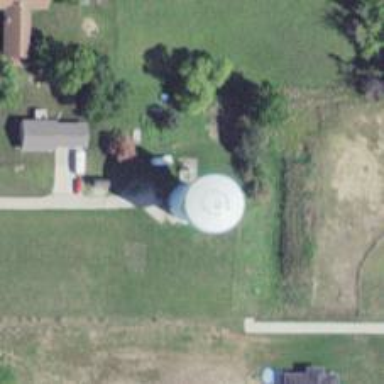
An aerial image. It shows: Water tower that is man-made.